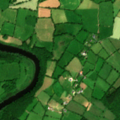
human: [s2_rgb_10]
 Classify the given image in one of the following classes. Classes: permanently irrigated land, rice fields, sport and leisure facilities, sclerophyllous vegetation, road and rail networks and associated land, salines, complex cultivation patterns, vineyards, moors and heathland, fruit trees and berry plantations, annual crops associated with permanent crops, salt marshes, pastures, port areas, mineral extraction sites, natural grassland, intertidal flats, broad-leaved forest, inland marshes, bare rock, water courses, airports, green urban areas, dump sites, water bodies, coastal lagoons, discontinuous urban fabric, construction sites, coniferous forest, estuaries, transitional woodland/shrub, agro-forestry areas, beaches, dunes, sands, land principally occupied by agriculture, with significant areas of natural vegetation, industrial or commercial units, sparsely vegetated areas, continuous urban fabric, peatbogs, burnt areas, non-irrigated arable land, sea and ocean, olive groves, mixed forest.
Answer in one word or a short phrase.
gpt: pastures, mixed forest